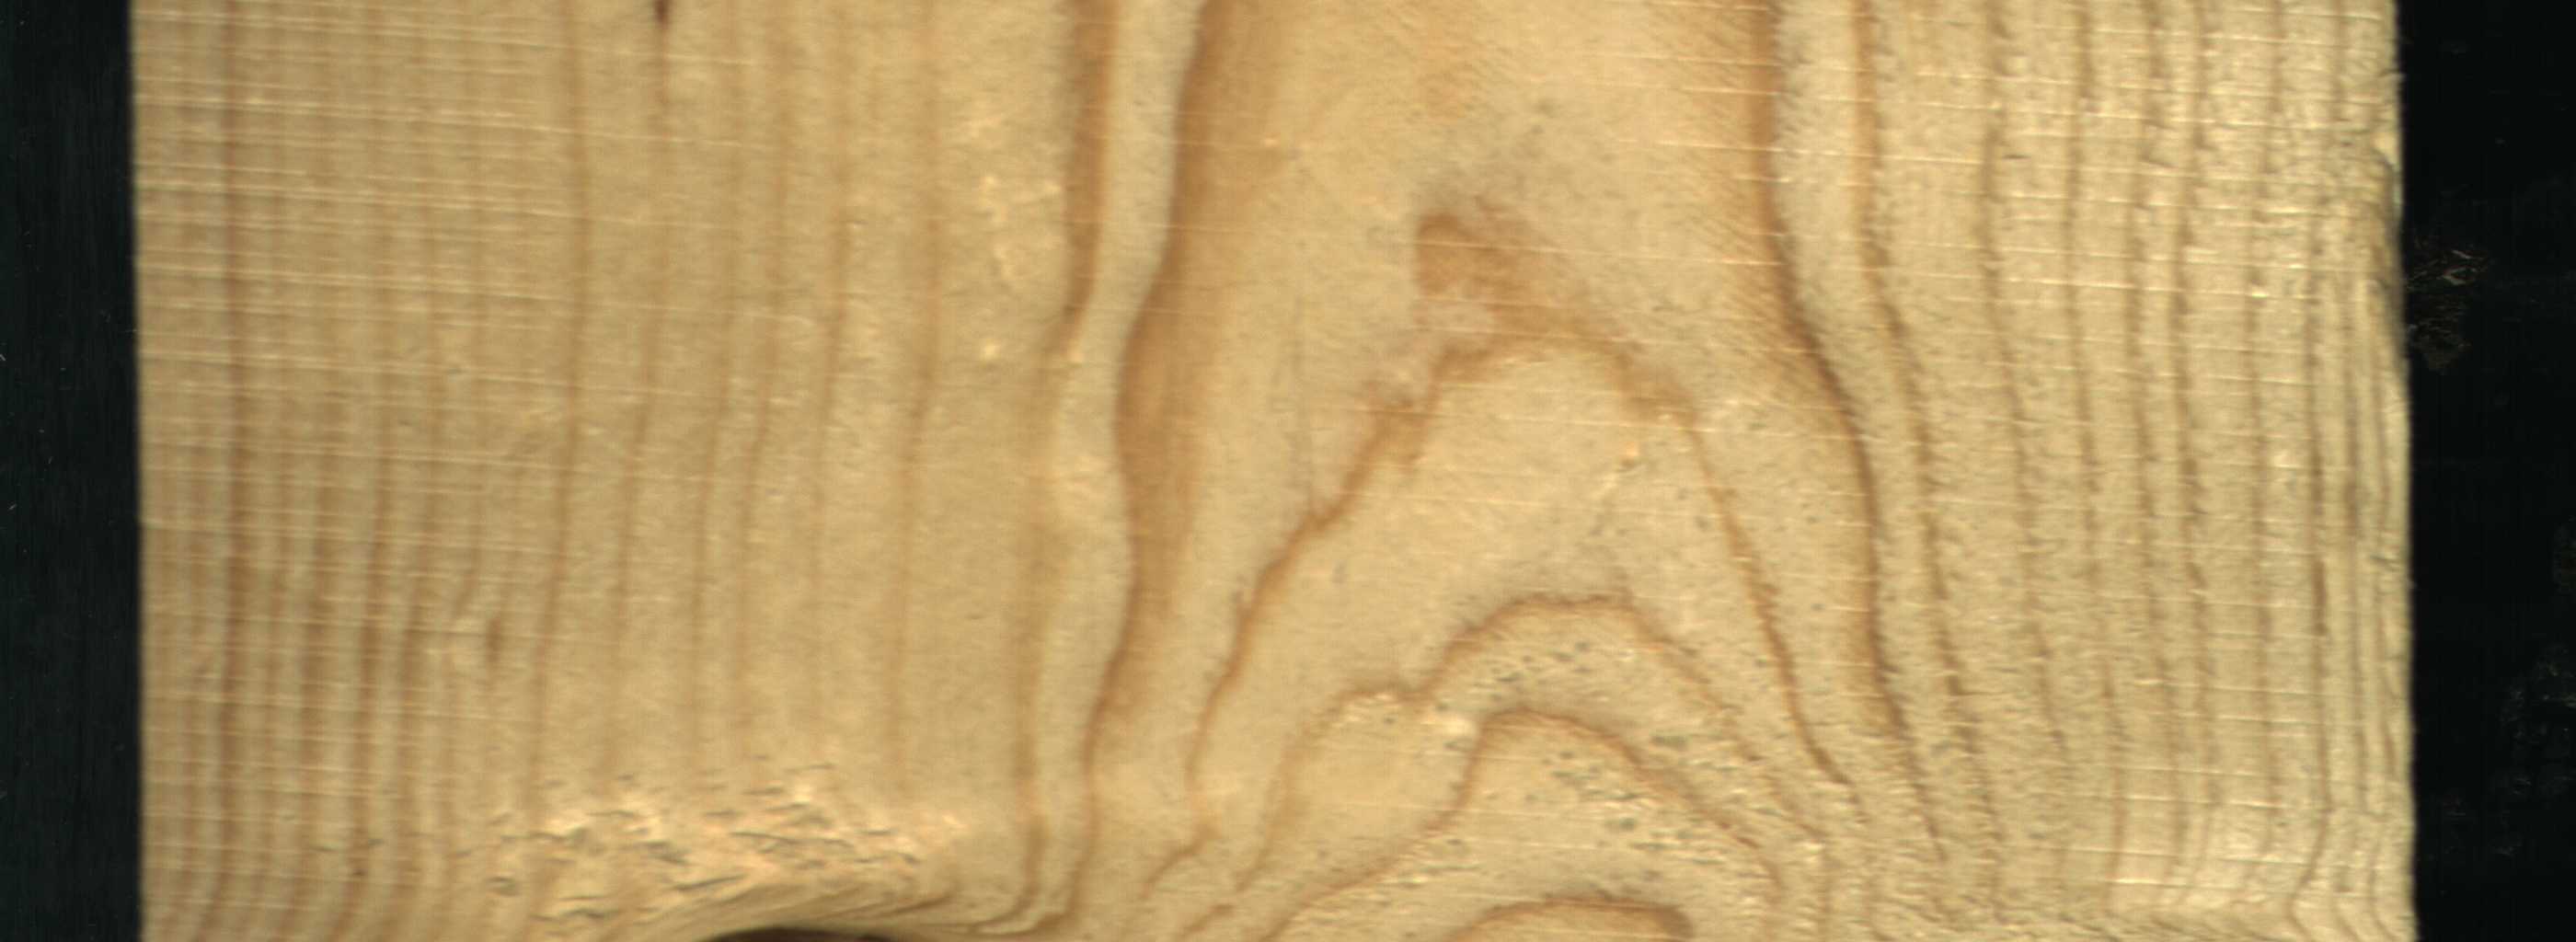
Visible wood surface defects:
resin
Live_Knot